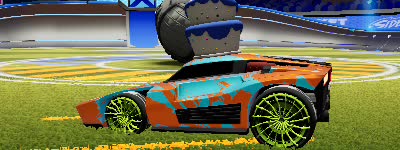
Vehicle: breakout